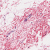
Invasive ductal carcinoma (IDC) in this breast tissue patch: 0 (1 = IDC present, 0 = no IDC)